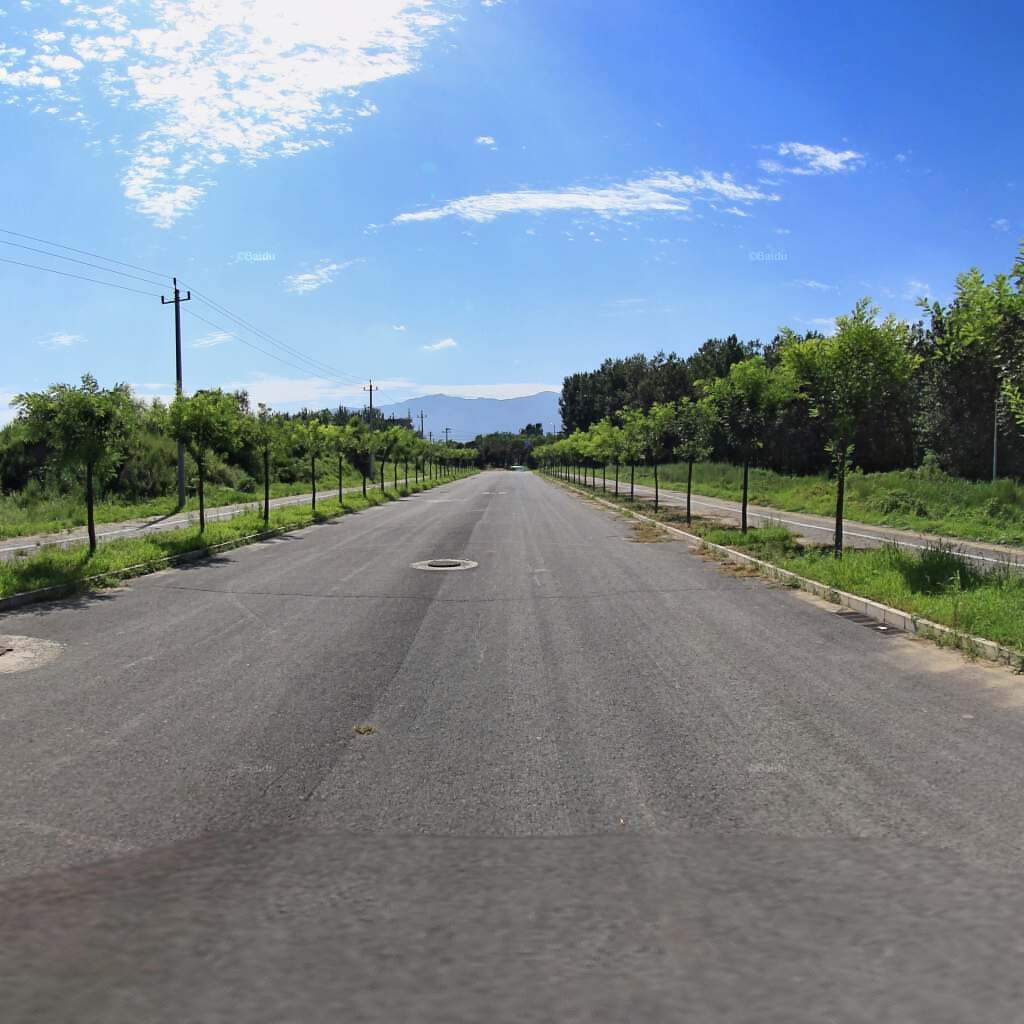
Region: Haidian
Road damage annotations: transverse crack, manhole cover, longitudinal crack